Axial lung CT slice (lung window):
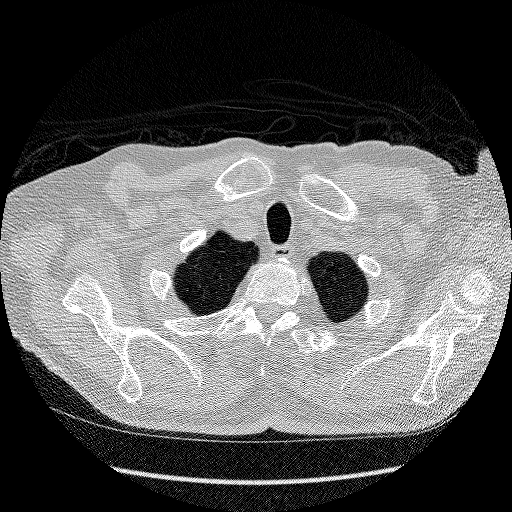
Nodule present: no